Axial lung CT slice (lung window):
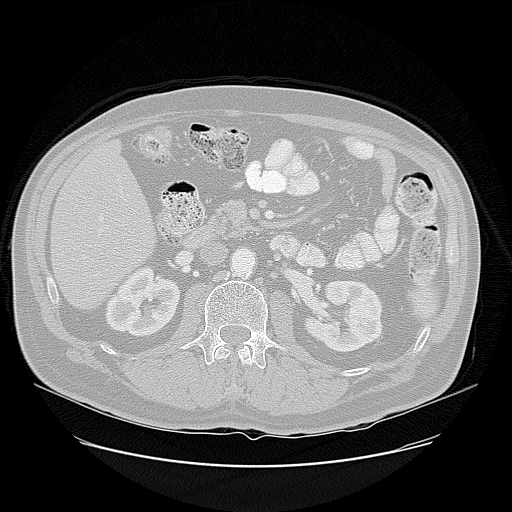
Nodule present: no